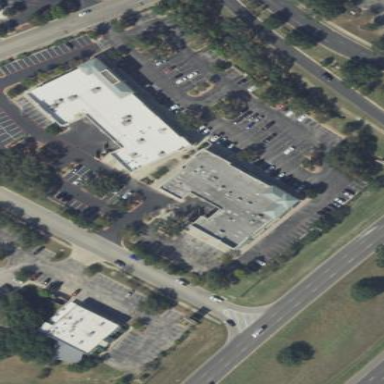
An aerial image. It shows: Retail building.